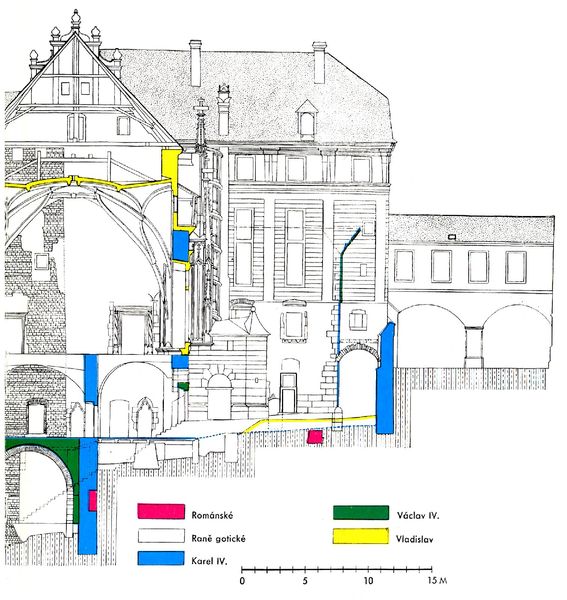
Titel: Wladislawsaal in der Burg Hradschin in Prag
Standort: Prag, Burg Hradschin (EU - Tschechische Republik)
Schlagwörter: blau, flügel, weiß, gelb, grün, fenster, pfeiler, schwarz, skizze, tür, zeichnung, dach, gebäude, haus, rot, schloss, architektur, steine, häuser, kamin, bogen, fassade, türen, giebel, mauer, schornsteine, farbe, violett, rundbogen, architecture, balken, tor, bögen, pink, fugen, keller, gewölbe, alter, burg, torbogen, schnitt, schwarzweiss, schema, gotisch, mauern, house, stall, etagen, plan, querschnitt, gothisch, legende, aufriss, maßstab, romanisch, längsschnitt, prag, fensterreihe, colors, spätgotik, bauphasen, zeiten, tschechien, details, lugelb